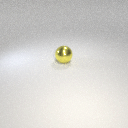
large yellow metal sphere